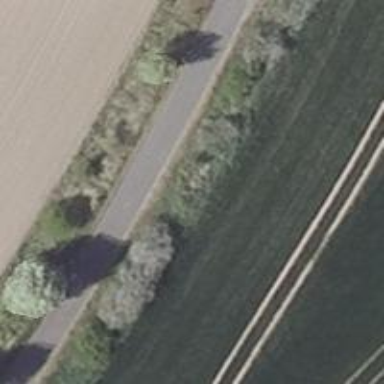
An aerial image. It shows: Unclassified road with asphalt surface.